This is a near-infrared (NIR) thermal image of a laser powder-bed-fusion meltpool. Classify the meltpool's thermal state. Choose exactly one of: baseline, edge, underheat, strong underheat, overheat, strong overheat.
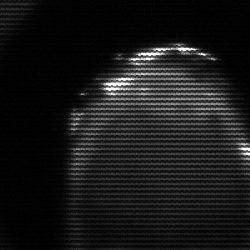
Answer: edge